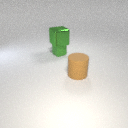
small green rubber cube below large green metal cube